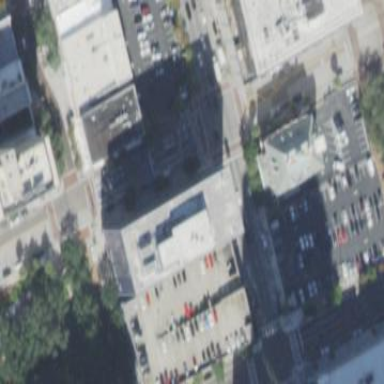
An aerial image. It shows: Police building.